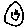
Label: smiley face